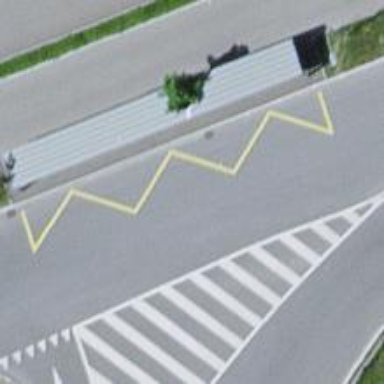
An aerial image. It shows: Bus stop with platform for public transport.